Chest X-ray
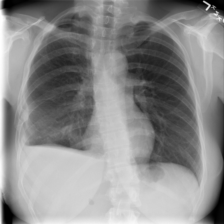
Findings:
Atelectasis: negative
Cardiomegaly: negative
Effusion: positive
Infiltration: positive
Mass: negative
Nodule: negative
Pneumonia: negative
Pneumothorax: negative
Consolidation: negative
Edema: negative
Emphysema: negative
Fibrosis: negative
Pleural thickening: negative
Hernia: negative